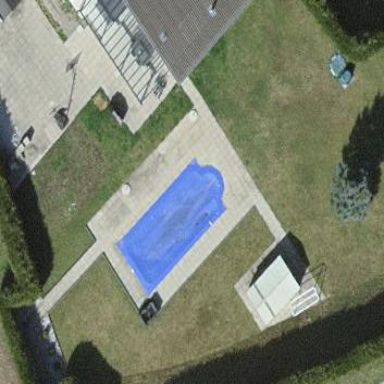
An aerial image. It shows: Swimming pool located in leisure land.